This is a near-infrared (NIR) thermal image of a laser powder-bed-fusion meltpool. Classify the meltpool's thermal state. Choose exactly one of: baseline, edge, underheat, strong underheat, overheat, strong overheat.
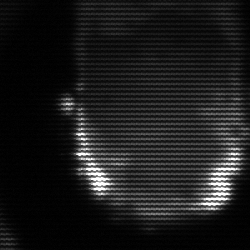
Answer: baseline